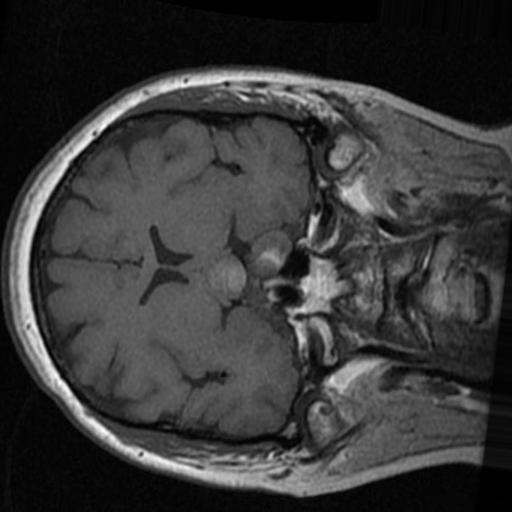
Label: brain_tumor